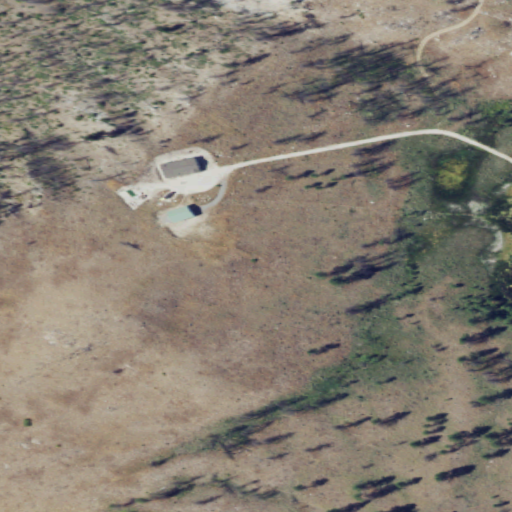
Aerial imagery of mountain in Washington named Harmony Heights containing grassland, shrub, and open development